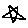
Label: star